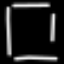
Label: square